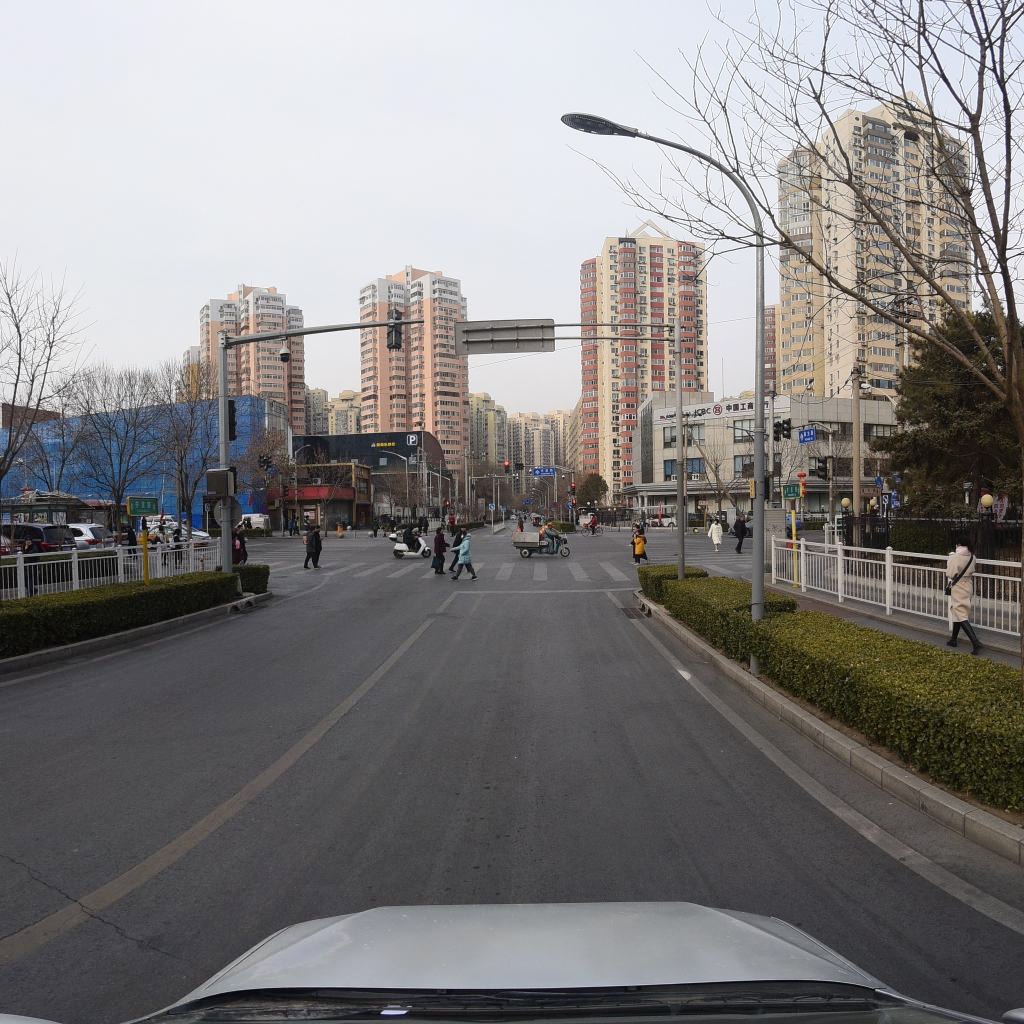
Region: Fengtai
Road damage annotations: manhole cover, transverse crack